Aerial crown-view tile of a tropical tree (Barro Colorado Island, Panama), acquired 20250818:
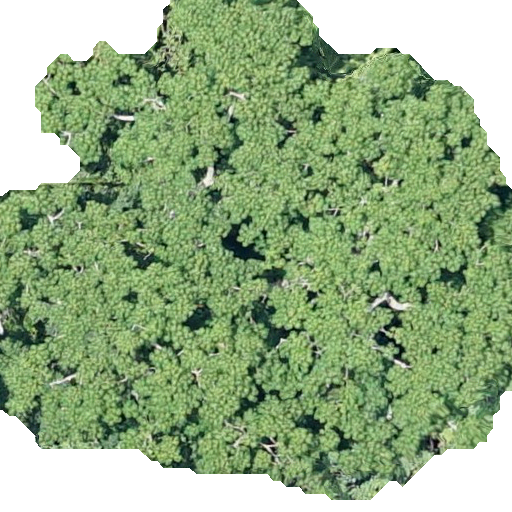
Species: Ceiba pentandra
GBIF accepted scientific name: Ceiba pentandra
Crown area: 309.346 m²